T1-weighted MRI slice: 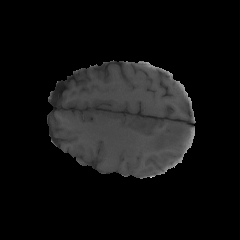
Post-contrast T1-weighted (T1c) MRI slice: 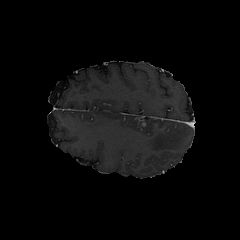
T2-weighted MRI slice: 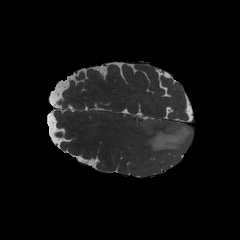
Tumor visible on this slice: yes